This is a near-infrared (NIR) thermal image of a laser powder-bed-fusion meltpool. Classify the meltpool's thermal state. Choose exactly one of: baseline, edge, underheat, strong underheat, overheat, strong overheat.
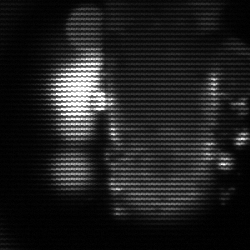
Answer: strong underheat